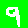
Digit: 9